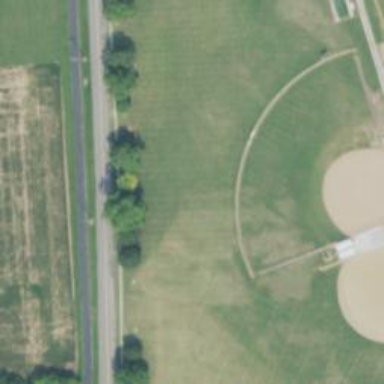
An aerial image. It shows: Baseball pitch for leisure land activities.